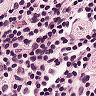
Metastatic tissue present: no